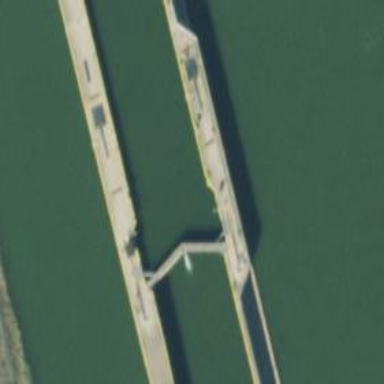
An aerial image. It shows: Lock gate on waterway.